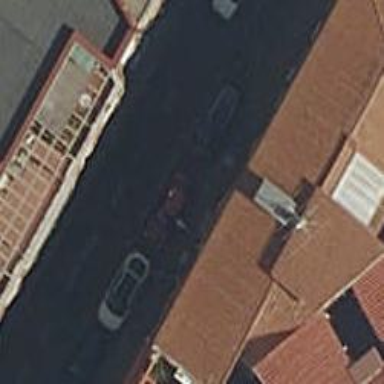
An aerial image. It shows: Cafe.